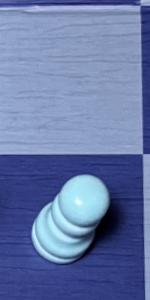
Label: Pawn_White